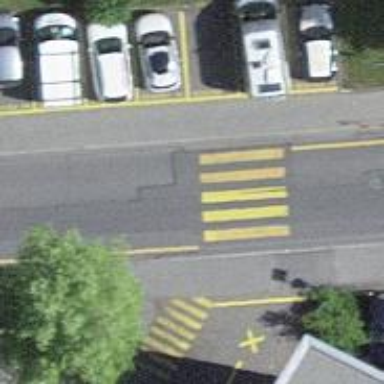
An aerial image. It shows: Uncontrolled zebra crossing with zebra markings.